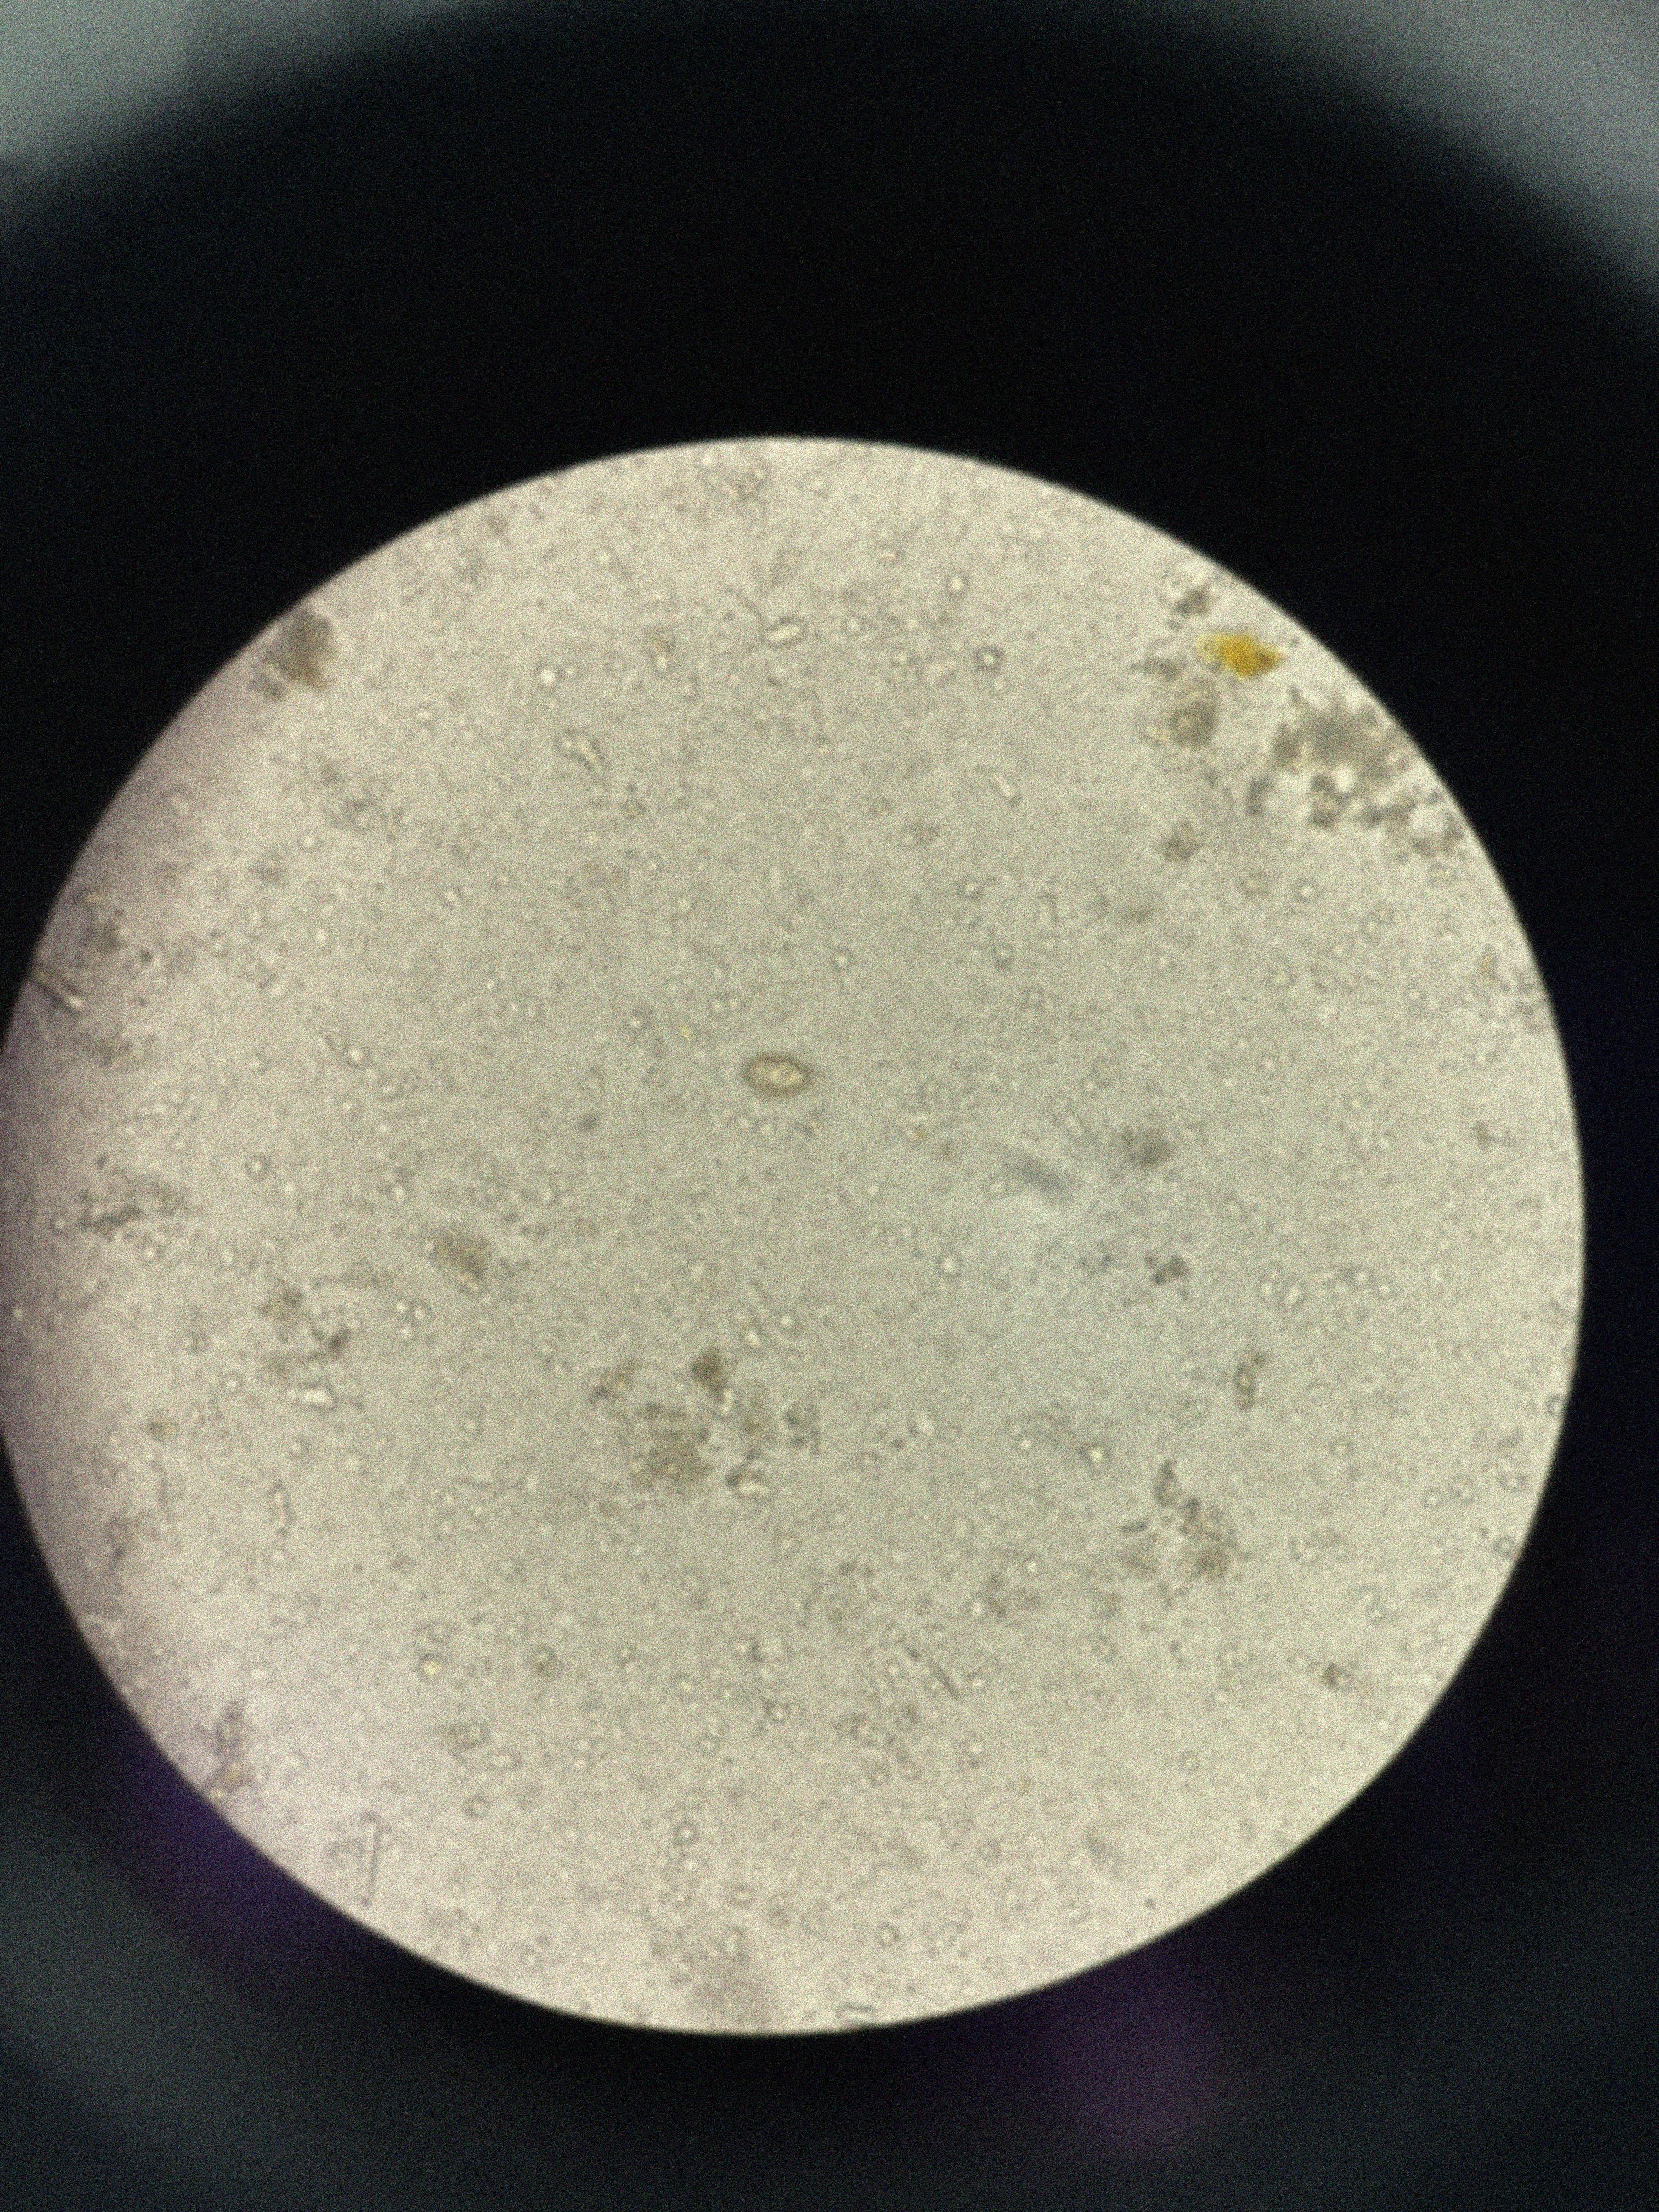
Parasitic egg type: Opisthorchis viverrine